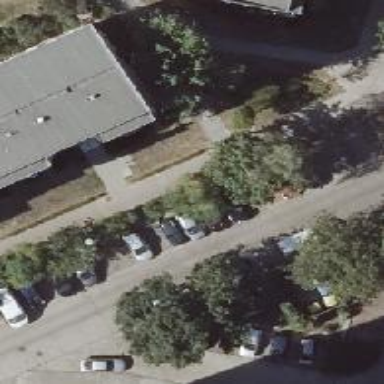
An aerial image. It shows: Compacted footway.